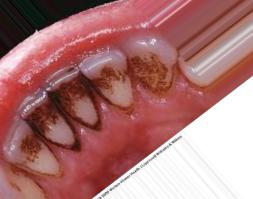
Condition: Tooth Discoloration